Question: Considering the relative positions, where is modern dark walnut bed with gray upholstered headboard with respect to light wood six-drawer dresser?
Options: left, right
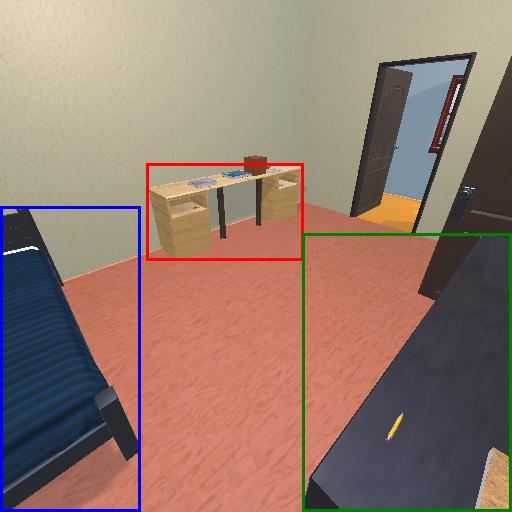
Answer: left